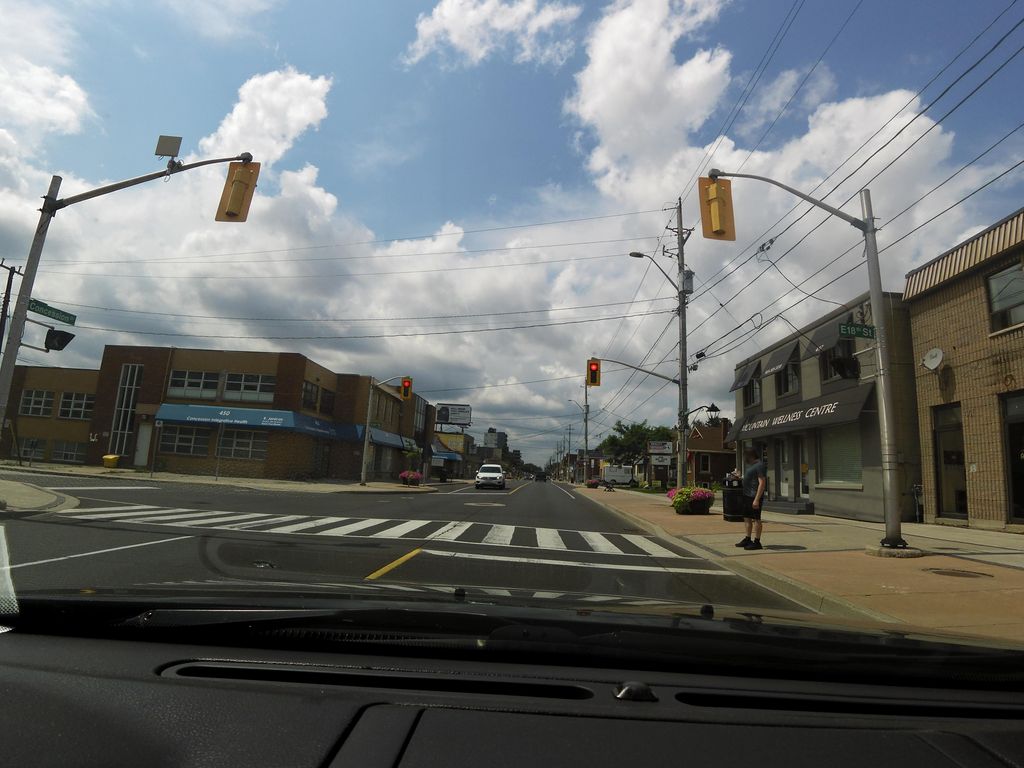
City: hamilton